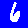
Digit: 6